Interaction volume radius: 5 \u00c5
Interaction volume height: 20 \u00c5
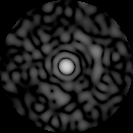
Disorder parameter: 0.8304